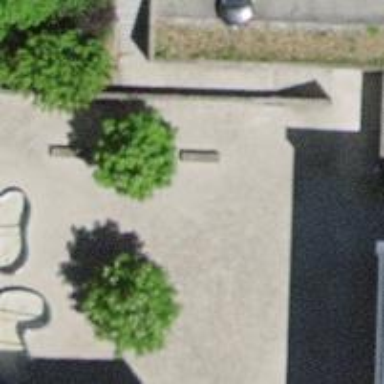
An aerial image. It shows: Concrete bench.